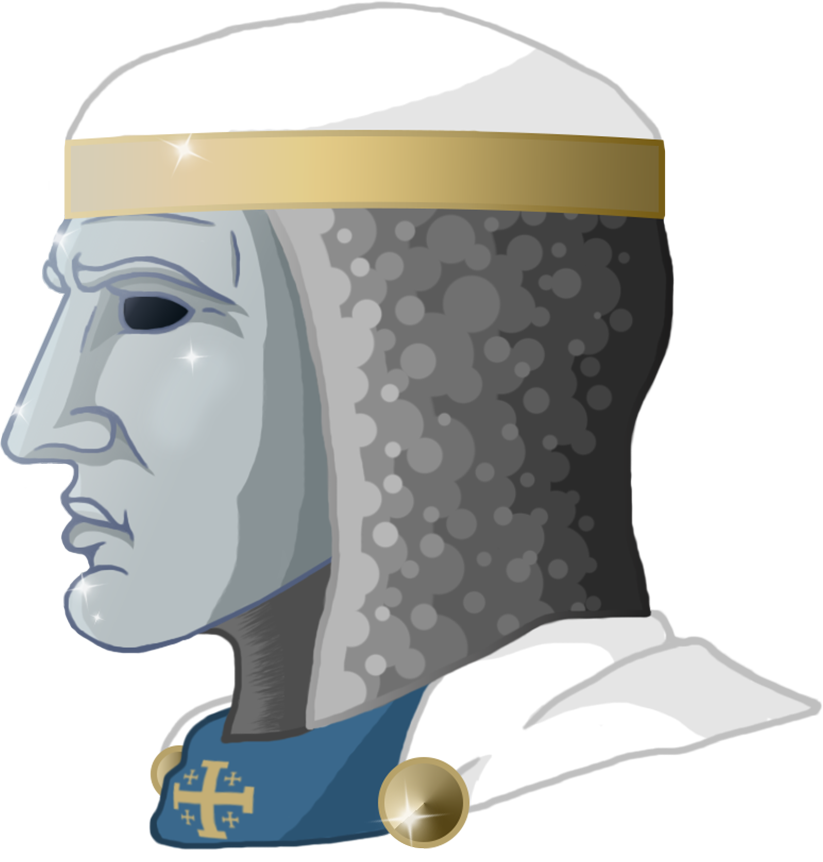
Label: 4_Yes_Chad